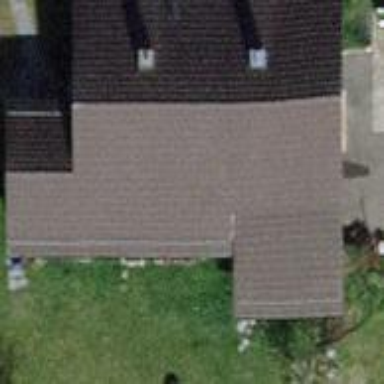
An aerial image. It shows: Building with tile roof.